The image shows the envelope spectrum of a rolling-element bearing's vibration signal, with the characteristic fault frequencies (BPFO outer race, BPFI inner race, BSF ball, FTF cage) marked as reference lines. Diagnose the bearing from this image, choosing from: normal, inner_race, outer_race, ball.
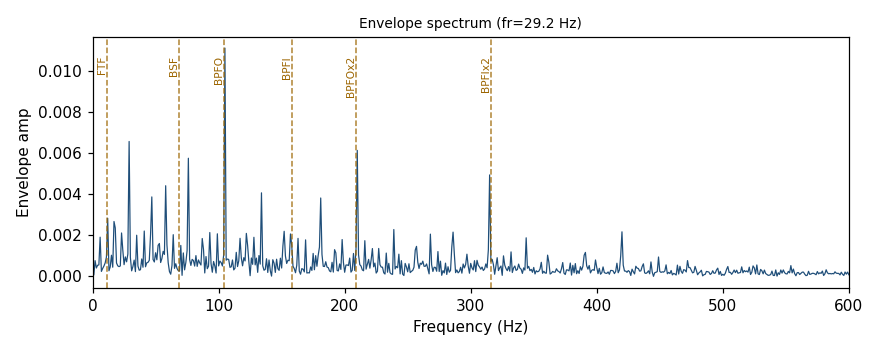
Answer: outer_race